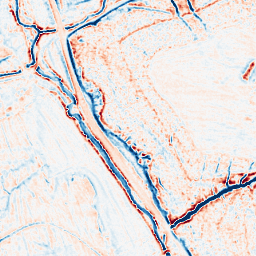
Category: multiscale
Decomposition family: dog_multiscale
Decomposition parameters: sigma_ratio: 1.4
n_scales: 4
base_sigma: 0.5
Upsampling method: sinc_blackman
Upsampling parameters: scale: 2
kernel_size: 4
Upsampling scale: 2